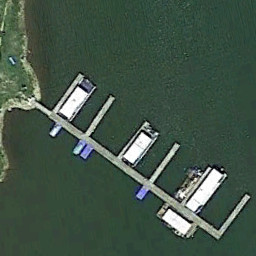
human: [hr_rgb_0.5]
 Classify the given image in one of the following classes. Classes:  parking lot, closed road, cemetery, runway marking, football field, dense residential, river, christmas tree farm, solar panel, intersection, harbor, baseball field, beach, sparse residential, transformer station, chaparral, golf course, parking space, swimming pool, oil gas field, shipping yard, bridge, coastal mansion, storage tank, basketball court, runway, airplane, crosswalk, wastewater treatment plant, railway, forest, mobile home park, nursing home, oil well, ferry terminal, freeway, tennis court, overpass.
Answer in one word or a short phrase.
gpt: ferry terminal